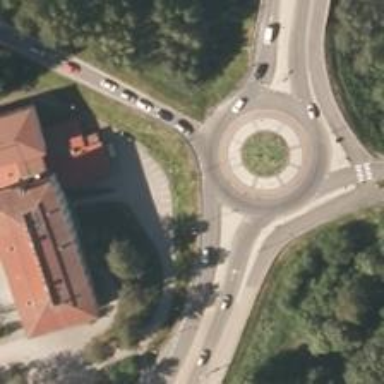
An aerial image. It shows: Primary highway with asphalt surface leading to roundabout.